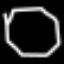
Label: octagon